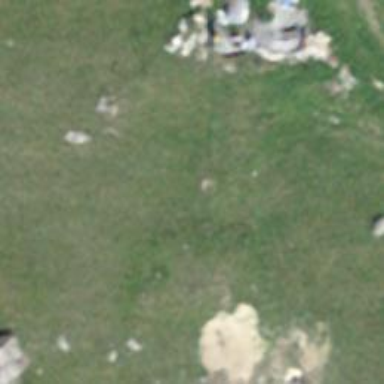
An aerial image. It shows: Isolated dwelling in remote location.